Field crop: maize
Growth stage: 2
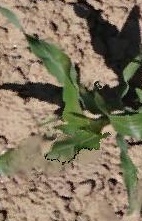
Species: maize